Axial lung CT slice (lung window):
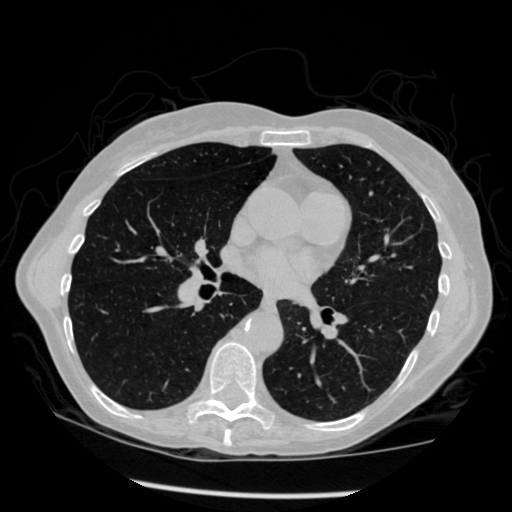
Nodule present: no